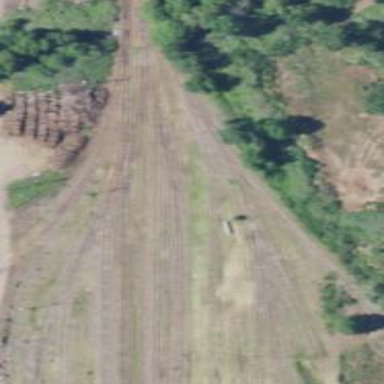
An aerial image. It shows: Railway siding with rails.